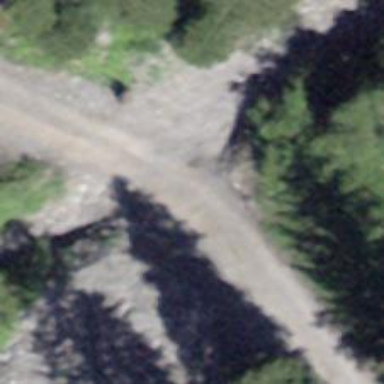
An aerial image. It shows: Gravel track crossing bridge with grade 2 track type.